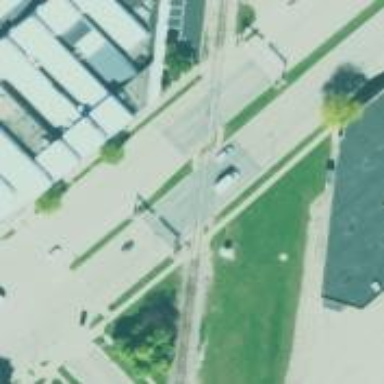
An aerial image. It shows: Level crossing with lights at railway intersection.